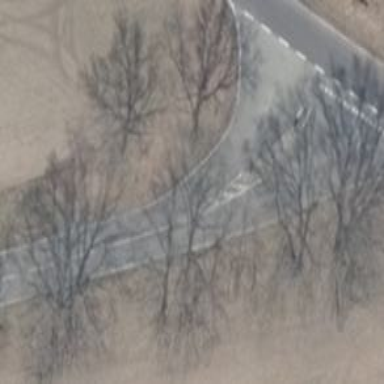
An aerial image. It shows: Tertiary road with asphalt surface.